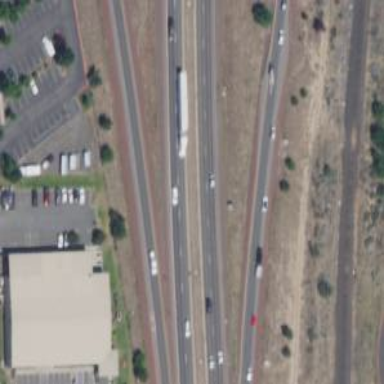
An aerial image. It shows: This image shows trunk highway that functions as expressway.